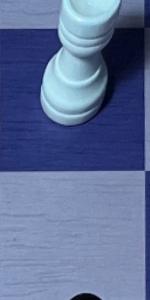
Label: Empty